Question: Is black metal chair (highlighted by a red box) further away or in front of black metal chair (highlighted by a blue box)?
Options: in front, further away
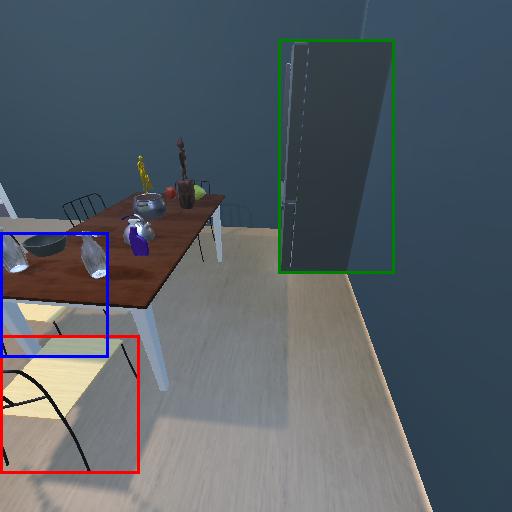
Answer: in front